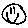
Label: smiley face